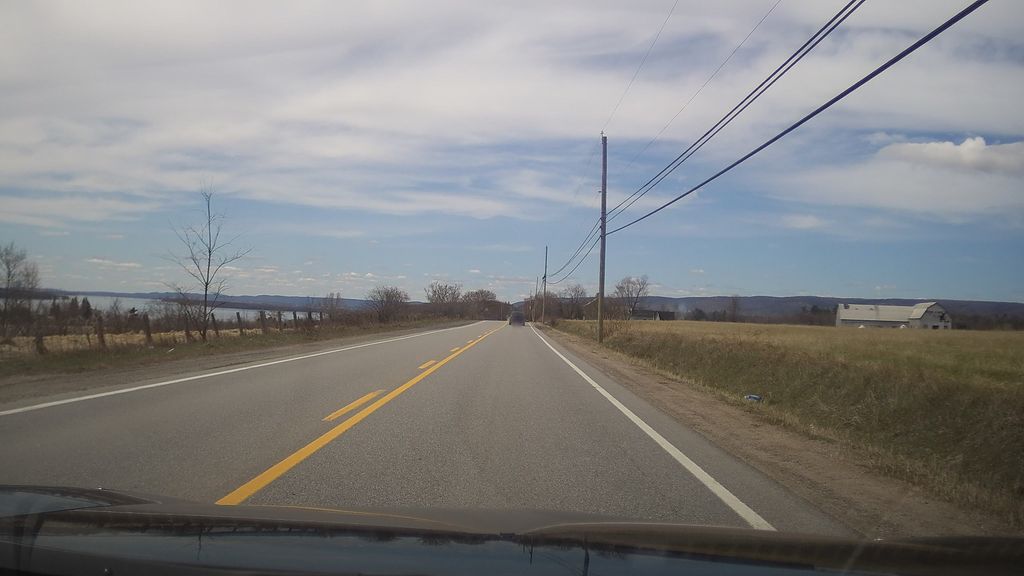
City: ottawa-gatineau